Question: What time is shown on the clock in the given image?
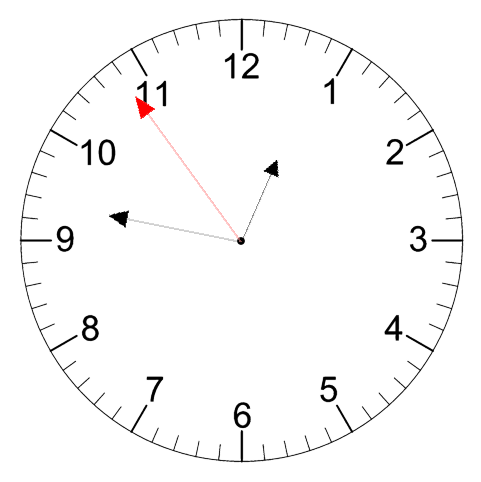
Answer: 12:46:54